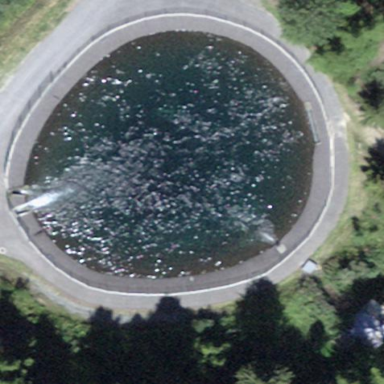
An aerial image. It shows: Reservoir.